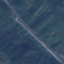
Land use / land cover class: Highway